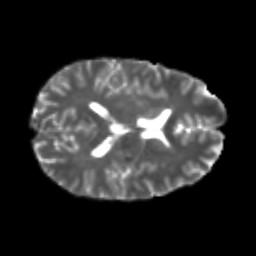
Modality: T2w
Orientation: axial
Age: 22
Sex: male
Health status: healthy
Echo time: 0.074 s